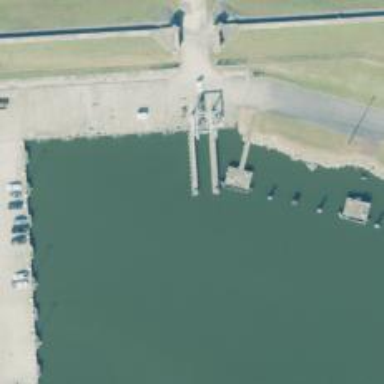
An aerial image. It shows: Pier designed for boat lift on the waterway.